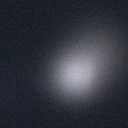
Screen state: off